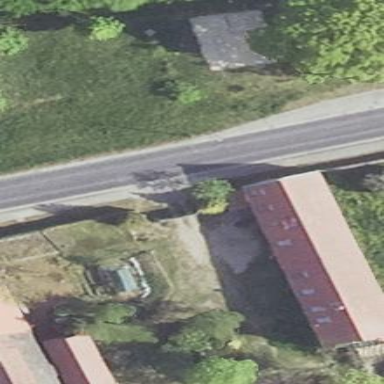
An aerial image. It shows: Residential building.